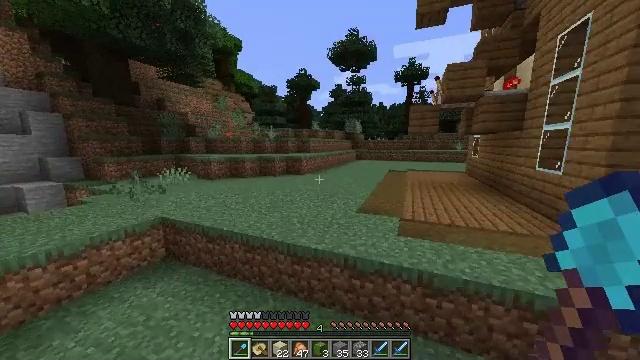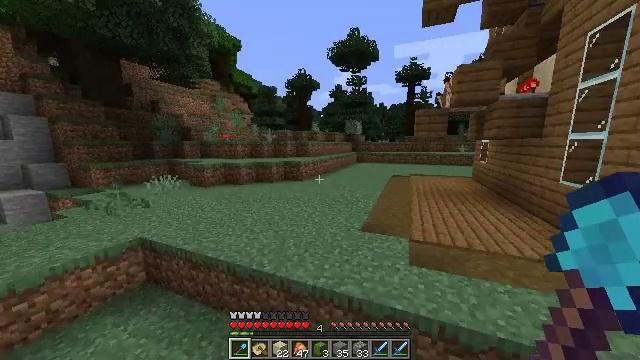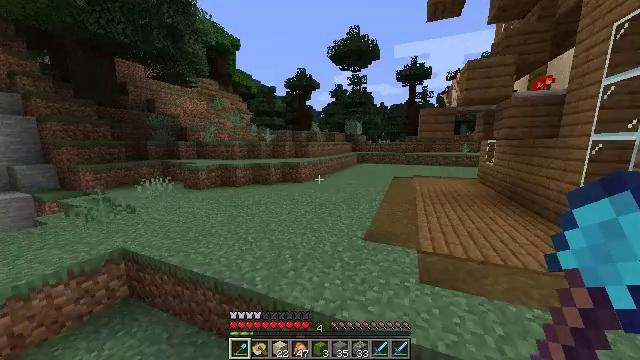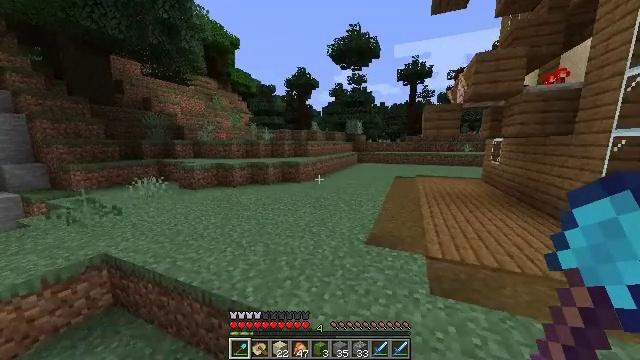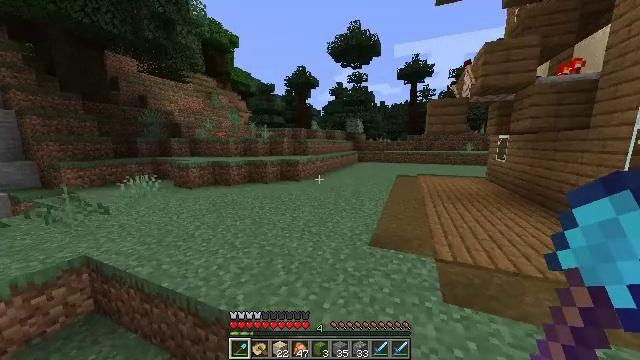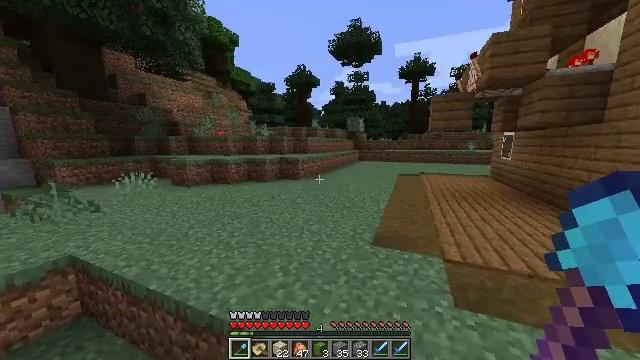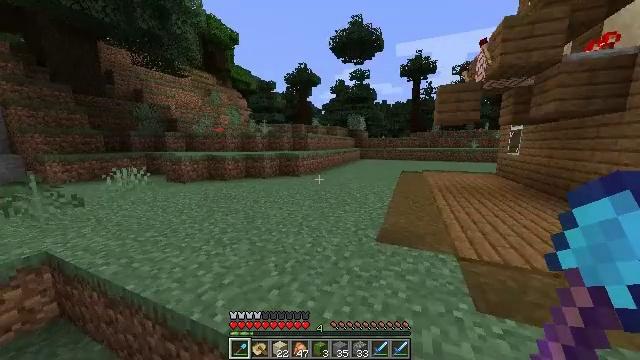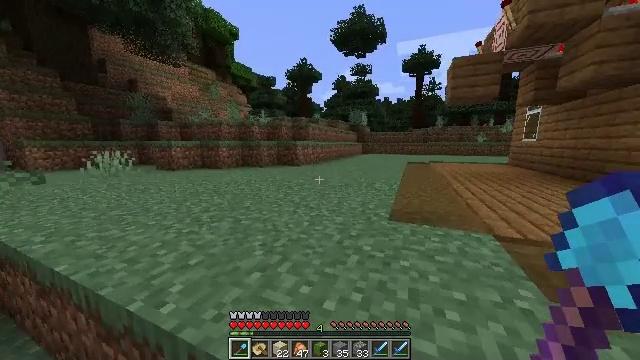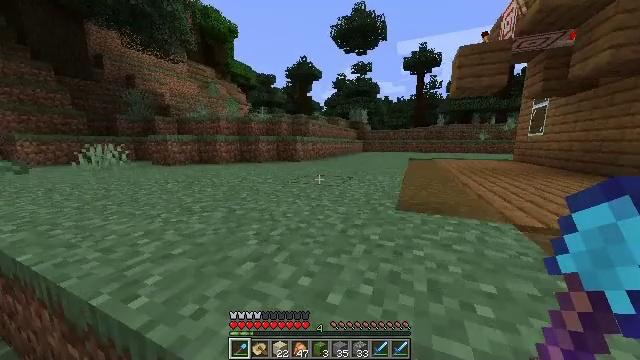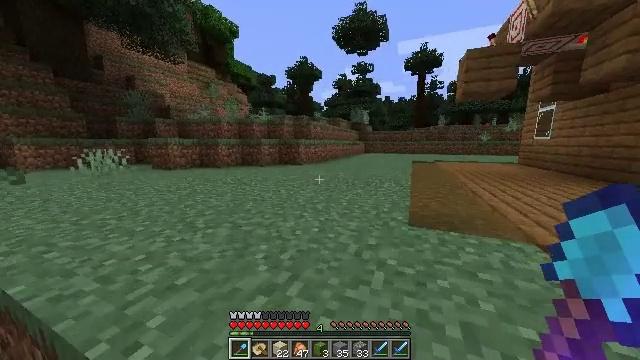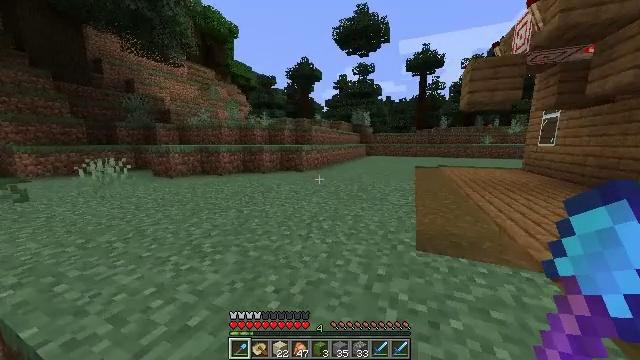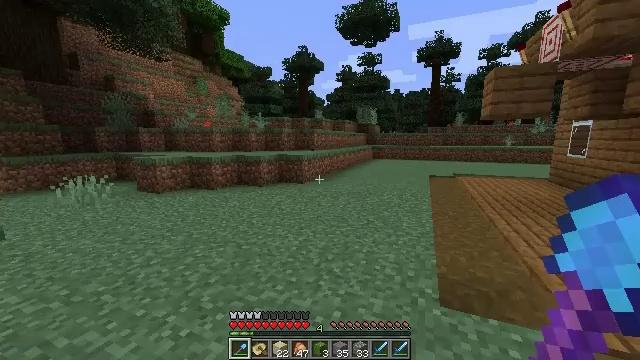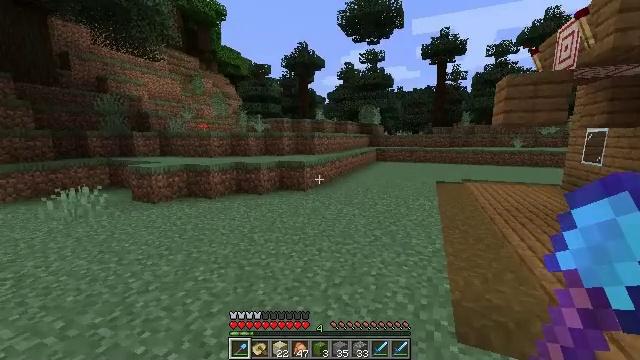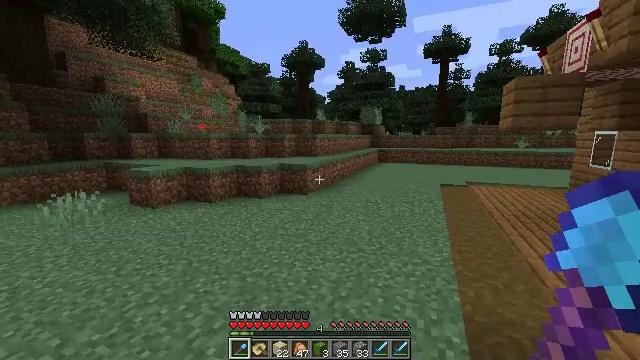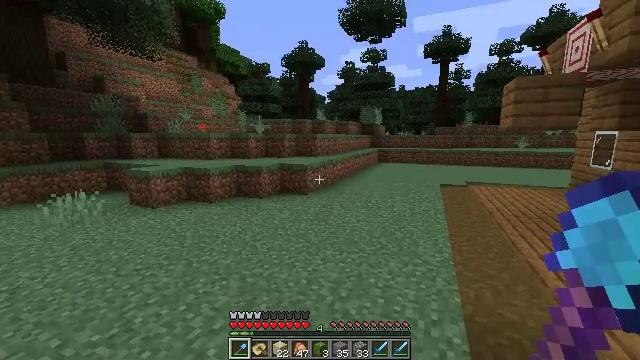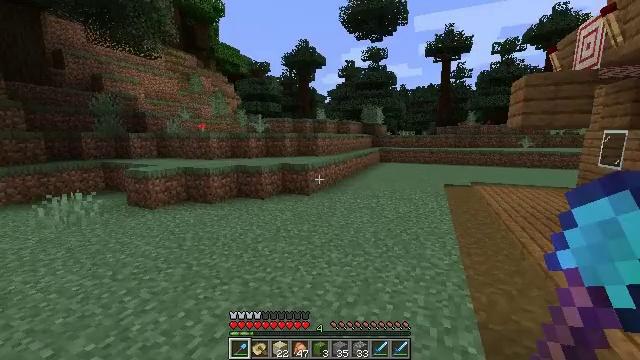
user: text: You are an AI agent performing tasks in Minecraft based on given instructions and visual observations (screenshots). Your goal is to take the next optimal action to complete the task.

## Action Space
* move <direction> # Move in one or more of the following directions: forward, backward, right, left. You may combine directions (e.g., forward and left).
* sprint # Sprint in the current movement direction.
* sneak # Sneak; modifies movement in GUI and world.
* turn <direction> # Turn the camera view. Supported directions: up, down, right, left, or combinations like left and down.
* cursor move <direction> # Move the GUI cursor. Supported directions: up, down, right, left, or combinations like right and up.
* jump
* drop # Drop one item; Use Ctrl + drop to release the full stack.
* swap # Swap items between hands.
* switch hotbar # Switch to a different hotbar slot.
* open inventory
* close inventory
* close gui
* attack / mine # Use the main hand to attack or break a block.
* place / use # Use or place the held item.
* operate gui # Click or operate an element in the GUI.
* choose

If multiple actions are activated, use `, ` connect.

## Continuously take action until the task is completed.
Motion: motion action
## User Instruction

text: Gather materials from the sweet berry bush.
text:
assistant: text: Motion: move forward, jump
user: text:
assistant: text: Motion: move forward, jump
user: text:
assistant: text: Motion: move forward, jump
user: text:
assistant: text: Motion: move forward, jump
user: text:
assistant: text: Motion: move forward, jump
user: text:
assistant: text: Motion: move forward, jump
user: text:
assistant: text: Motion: move forward, jump
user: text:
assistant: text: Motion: move forward, sprint, jump
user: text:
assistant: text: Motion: move forward, sprint, jump
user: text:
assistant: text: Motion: move forward, sprint, jump
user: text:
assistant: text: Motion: move forward, jump
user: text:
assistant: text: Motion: move forward, jump
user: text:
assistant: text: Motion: move forward, jump
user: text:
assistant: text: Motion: move forward, jump
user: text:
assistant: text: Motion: move forward, jump
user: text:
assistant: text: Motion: move forward, jump
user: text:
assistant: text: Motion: move forward, sprint, jump
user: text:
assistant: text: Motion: move forward, sprint, jump
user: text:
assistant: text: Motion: move forward, sprint, jump
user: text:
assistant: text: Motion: move forward, jump
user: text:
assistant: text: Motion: move forward, jump
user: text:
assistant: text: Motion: move forward, jump
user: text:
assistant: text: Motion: move forward, jump
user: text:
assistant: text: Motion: move forward, jump
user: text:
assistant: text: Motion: move forward, jump
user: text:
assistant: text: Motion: move forward, jump
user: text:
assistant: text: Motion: move forward, jump
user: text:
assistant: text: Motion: move forward, jump
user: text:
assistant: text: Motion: move forward, jump
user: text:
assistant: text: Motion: move forward, sprint, jump